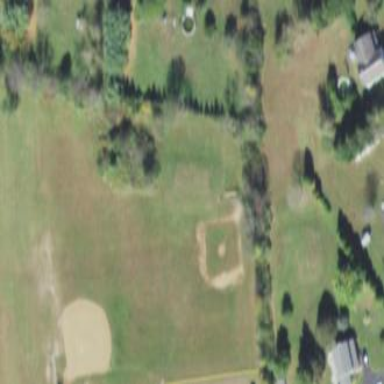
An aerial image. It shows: Baseball pitch for leisure land activities.